Question: We all know the new password screens on mobile devices. It consists of a matrix of dots, that are to be connected.
A unique password is a vector of points. The points can be connected to themselves with the following restrictions:
- -

Since the middle point was not connected before, There was no way to connect the top point to the bottom.
The first restriction makes this a find the number of graphs that are trees. It's the second restriction that I cannot find a way to calculate.
Is there a easier way to calculate the amount of possibilities, or the only way is to generate all possibilities and count them?
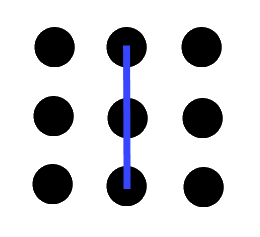
Answer: Since the general problem of counting <URL>.
We have to keep in mind an additional special case that usually applies on "real" smartphones:
-
There is a simple dynamic programming approach that should be able to solve at least up to the 5x5 case: Let be the number of ways when we are currently at vertex (i,j) and 'visited' is the set of nodes we visited earlier. We can compute using dynamic programming by trying all possible moves and recursing. We can represent 'visited' as a bitmask. The total number of possibilities will then be 'sum(i,j, f(i,j, {(i,j)}))'.
Here are the results:
'''
n = 2 64
n = 3 389497
n = 4 4350069824956
n = 5 236058362078882840752465
'''
Seems to be pretty secure from a information-theoretical standpoint even for n = 4.
Below is the C++ implementation I used. Since the result can be pretty large, the program computes it modulo some large primes, so that we can reconstruct the solution using the Chinese Remainder Theorem.
'''
#include <bits/stdc++.h>
#include <cassert>
using namespace std;
typedef long long ll;
const int n = 5;
bool getbit(int visited, int i, int j) { return visited & (1<<(i*n + j)); }
int setbit(int visited, int i, int j) { return visited | (1<<(i*n + j)); }
bool inrange(int i) { return 0 <= i && i < n; }
short dp[n][n][1<<(n*n)];
int mod;
int f(int i, int j, int visited) {
short& res = dp[i][j][visited];
if (res != -1) return res;
res = 1;
for (int di = -i; di <= n-i-1; ++di)
for (int dj = -j; dj <= n-j-1; ++dj) {
if ((di == 0 && dj == 0) || abs(__gcd(di, dj)) != 1) continue;
int i2 = i + di, j2 = j + dj;
while (inrange(i2) && inrange(j2) && getbit(visited, i2, j2)) {
i2 += di;
j2 += dj;
}
if (inrange(i2) && inrange(j2)) {
res += f(i2, j2, setbit(visited, i2, j2));
if (res >= mod) res -= mod;
}
}
return res;
}
int primes[] = {
15013,
15017,
15031,
15053,
15061,
15073,
15077,
15083,
15091,
15101,
};
int main(int argc, char **argv) {
int lo = 0;
int hi = sizeof primes / sizeof *primes - 1;
if (argc > 1) {
stringstream ss; ss << argv[1]; ss >> lo;
hi = lo;
}
for (int p = lo; p <= hi; ++p) {
mod = primes[p];
cout << mod << " " << flush;
for (int i = 0; i < n; ++i)
for (int j = 0; j < n; ++j)
for (ll m = 0; m < (1<<(n*n)); ++m)
dp[i][j][m] = -1;
ll answer = 0;
for (int i = 0; i < n; ++i)
for (int j = 0; j < n; ++j)
answer = (answer + f(i, j, setbit(0, i, j))) % mod;
cout << answer << endl;
}
}
'''